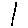
Label: line